Question:
Error message : not found : value ~
Any help ?
### === EDIT ===
Actual code :
'val rowParser: RowParser[Category] = { long("id") ~ str("name") ~ str("description") ~ long("parent_id") map { case id ~ name ~ description ~ parent_id => Category(id, name, description, Category(parent_id)) } }'
Imports:
'''
package models
import anorm.RowParser
import anorm.SQL
import anorm.SqlParser.long
import anorm.SqlParser.str
import anorm.sqlToSimple
import anorm.toParameterValue
import play.api.Play.current
import play.api.db.DB
import play.api.libs.json.Json
import play.api.libs.json.Json.toJsFieldJsValueWrapper
import play.api.libs.json.Writes
'''
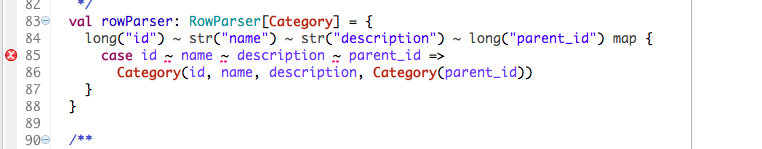
Answer: You need to import '~' class from 'anorm' package.
'''
import anorm.~
'''
This class takes two params:
'''
final case class ~<URL> extends Product with Serializable
'''
So it can be used with infix syntax in pattern matching:
A ~ B is same as ~(A, B)